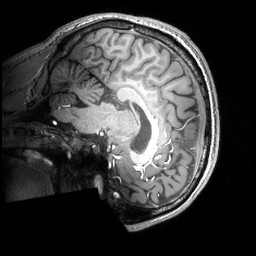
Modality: T1w
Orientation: sagittal
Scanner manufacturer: philips
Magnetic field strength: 7 T
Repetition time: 0.008 s
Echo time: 0.001974 s